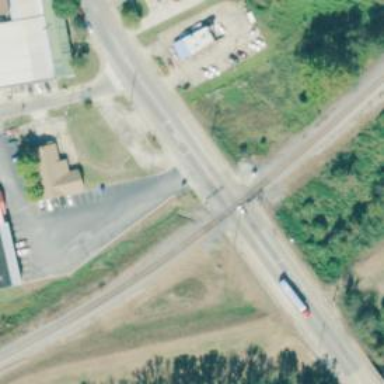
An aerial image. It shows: Level crossing with lights on the railway.